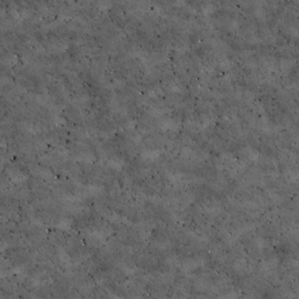
Label: non_frost